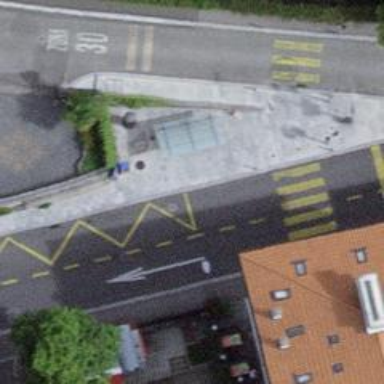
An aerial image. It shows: Bus stop with shelter. It is platform for public transport.